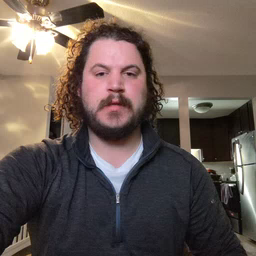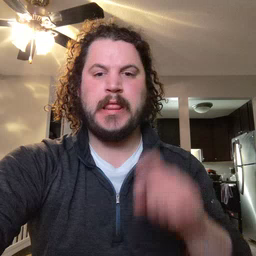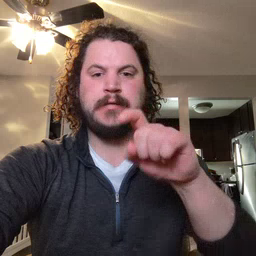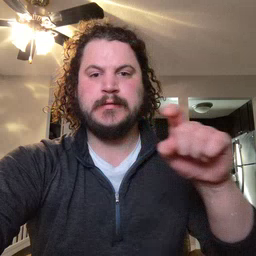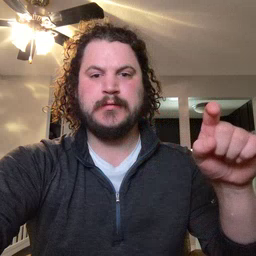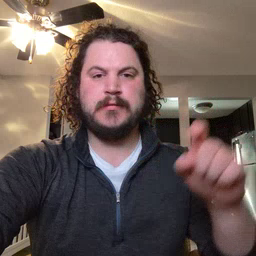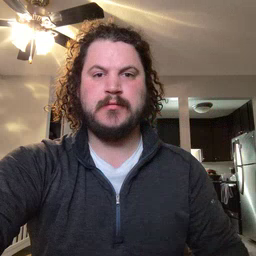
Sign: closet